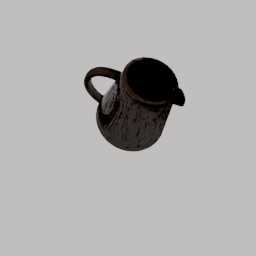
Label: decoration